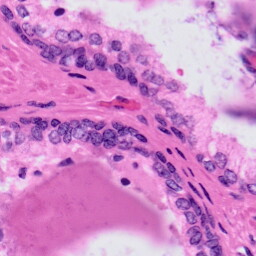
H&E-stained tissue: Prostate